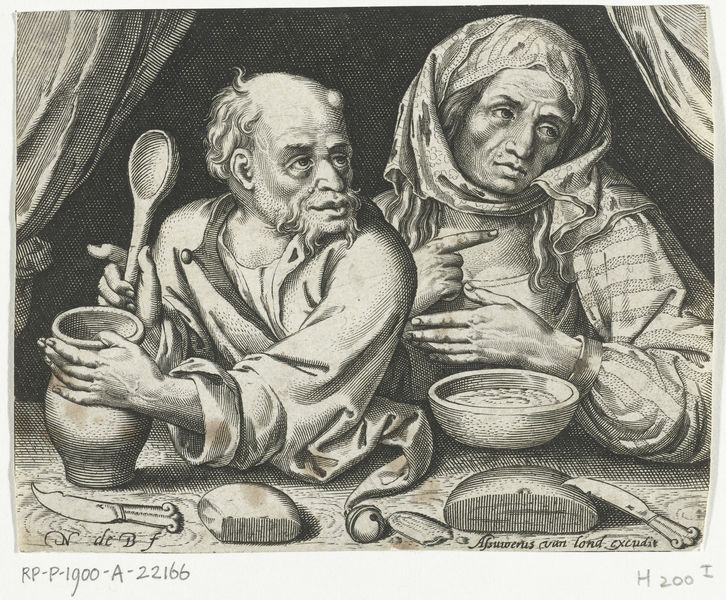
Titel: Man en vrouw eten pap
Künstler: Nicolaes de Bruyn
Standort: Amsterdam
Institution: Rijksmuseum
Schlagwörter: mann, frau, grau, schwarz, weiss, zeichnung, mütze, messer, schüssel, teller, portrait, paar, traurig, krug, zwei, essen, löffel, kopftuch, brot, glocke, krankheit, schelle, brei